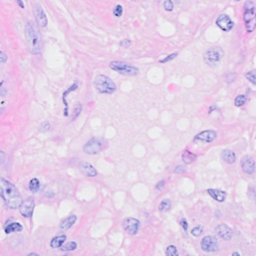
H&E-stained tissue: Breast